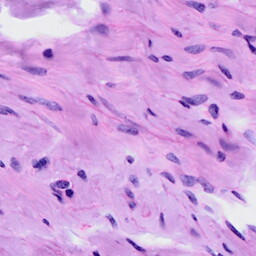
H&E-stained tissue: Cervix